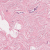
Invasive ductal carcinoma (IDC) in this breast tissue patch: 0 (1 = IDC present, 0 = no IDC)